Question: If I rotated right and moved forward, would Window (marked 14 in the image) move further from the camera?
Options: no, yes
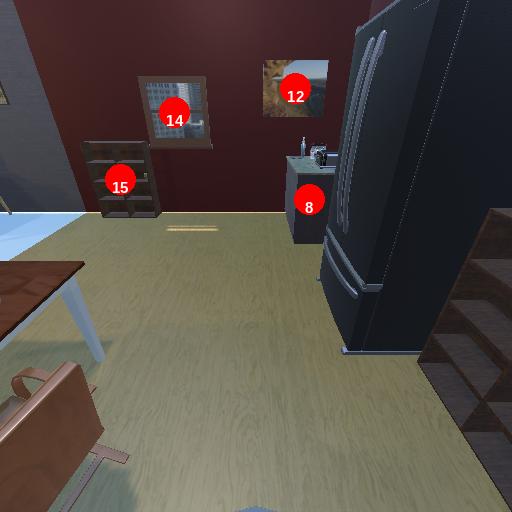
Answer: no